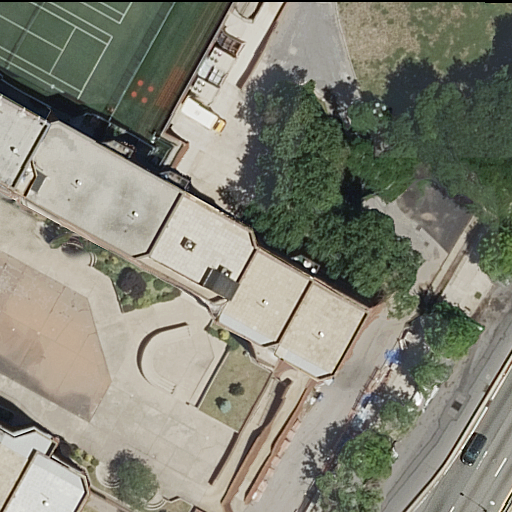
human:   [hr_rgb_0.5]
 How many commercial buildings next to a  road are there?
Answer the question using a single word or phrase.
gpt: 0

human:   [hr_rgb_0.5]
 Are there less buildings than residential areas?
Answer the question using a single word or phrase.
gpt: no

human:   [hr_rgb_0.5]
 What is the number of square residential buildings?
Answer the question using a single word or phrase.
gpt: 0

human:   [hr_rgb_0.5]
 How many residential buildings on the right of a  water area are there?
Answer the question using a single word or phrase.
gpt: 0

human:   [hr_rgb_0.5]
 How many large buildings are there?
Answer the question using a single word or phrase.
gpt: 0

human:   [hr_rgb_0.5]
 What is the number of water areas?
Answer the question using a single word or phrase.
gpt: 0

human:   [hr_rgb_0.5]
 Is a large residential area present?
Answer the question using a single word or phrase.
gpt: yes

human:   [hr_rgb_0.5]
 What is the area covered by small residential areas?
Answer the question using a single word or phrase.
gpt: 0m2

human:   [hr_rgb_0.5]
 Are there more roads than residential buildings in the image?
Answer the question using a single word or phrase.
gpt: yes

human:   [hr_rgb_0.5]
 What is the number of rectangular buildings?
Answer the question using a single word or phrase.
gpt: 1

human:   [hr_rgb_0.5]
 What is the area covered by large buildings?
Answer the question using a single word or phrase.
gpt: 0m2

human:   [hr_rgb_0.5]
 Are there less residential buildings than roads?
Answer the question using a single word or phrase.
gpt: yes

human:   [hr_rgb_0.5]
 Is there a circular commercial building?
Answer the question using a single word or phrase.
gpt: no

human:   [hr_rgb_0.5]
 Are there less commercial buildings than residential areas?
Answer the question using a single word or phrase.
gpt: yes

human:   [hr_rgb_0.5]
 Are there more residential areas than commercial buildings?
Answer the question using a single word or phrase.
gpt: yes

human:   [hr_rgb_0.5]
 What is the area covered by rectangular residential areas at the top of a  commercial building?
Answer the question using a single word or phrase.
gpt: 0m2

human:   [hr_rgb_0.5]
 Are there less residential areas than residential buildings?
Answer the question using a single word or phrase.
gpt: yes

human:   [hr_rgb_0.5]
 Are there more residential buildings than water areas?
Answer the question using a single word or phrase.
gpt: yes

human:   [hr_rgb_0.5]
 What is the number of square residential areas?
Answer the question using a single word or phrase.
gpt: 0

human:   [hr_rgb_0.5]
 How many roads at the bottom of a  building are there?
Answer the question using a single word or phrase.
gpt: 3

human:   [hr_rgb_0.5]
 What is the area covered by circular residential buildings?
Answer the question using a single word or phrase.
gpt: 0m2

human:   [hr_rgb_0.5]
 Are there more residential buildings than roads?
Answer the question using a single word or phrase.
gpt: no

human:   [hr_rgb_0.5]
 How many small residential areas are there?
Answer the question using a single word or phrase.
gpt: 0

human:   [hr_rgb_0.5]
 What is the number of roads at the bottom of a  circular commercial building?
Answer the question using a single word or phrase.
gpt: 0

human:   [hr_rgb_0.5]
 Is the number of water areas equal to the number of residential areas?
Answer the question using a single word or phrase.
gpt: no

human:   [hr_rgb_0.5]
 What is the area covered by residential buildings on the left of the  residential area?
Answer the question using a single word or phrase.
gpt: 0m2

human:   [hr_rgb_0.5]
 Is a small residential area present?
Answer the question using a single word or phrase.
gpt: no

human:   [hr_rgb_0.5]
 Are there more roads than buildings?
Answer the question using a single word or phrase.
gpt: yes

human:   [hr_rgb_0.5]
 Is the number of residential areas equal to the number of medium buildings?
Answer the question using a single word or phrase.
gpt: no

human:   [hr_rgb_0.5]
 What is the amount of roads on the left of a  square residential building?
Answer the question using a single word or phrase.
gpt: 0

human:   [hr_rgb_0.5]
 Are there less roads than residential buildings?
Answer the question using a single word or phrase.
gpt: no

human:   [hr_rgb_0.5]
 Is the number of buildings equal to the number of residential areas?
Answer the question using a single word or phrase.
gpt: no

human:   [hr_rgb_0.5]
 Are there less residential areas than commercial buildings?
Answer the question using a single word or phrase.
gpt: no

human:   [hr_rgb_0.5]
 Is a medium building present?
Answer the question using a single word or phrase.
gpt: yes

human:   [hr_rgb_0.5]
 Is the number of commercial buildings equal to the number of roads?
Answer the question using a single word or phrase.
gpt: no

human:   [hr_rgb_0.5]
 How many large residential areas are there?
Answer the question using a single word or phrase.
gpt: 1